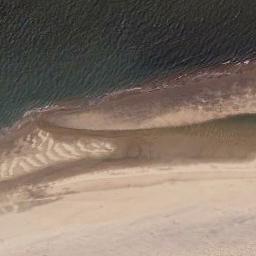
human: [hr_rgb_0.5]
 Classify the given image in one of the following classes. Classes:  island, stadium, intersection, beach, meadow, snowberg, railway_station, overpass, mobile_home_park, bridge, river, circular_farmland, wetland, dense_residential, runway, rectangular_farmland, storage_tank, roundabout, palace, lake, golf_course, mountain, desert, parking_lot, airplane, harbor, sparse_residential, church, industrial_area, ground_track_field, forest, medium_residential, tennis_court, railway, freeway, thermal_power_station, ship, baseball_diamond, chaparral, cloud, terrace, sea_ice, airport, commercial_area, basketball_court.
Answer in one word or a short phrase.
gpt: beach